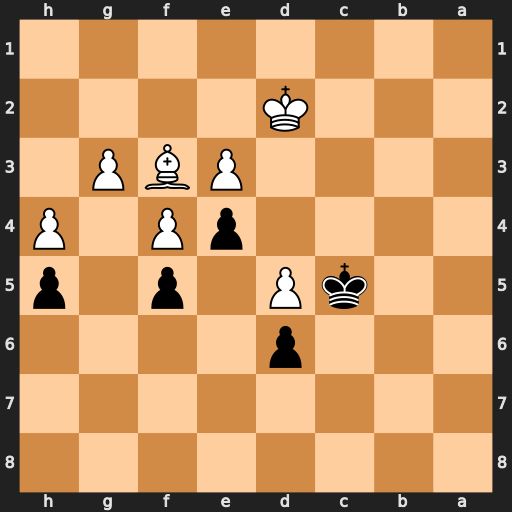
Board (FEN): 8/8/3p4/2kP1p1p/4pP1P/4PBP1/3K4/8
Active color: b
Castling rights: -
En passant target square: -
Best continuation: exf3 e4 fxe4